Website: ulta-beauty
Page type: store-pickup
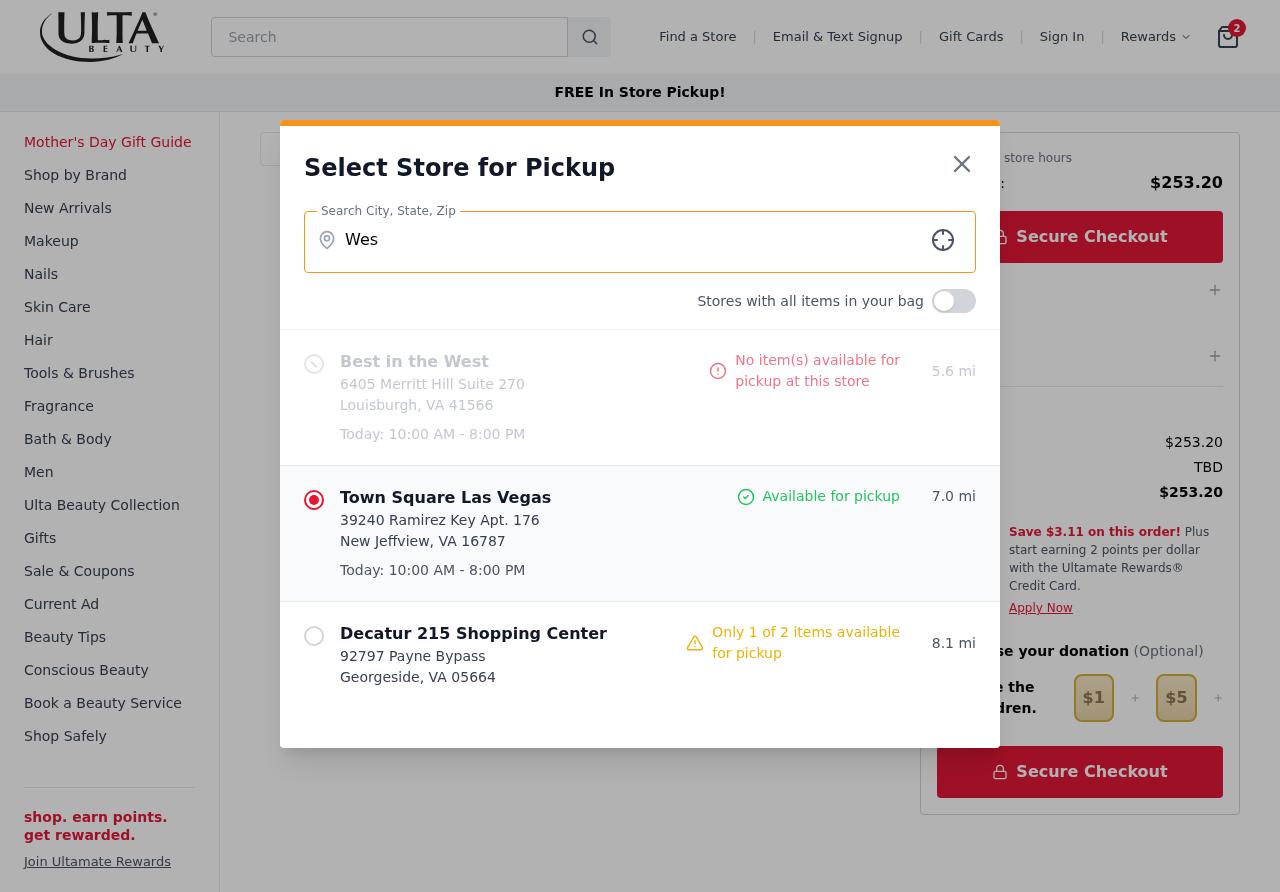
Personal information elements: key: PII_CITY
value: West Wendy
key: PII_LOCATION1_CITY_STATE_ZIP
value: Louisburgh, VA 41566
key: PII_LOCATION1_NAME
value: Best in the West
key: PII_LOCATION1_STREET
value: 6405 Merritt Hill Suite 270
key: PII_LOCATION2_CITY_STATE_ZIP
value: New Jeffview, VA 16787
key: PII_LOCATION2_NAME
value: Town Square Las Vegas
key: PII_LOCATION2_STREET
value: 39240 Ramirez Key Apt. 176
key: PII_LOCATION3_CITY_STATE_ZIP
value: Georgeside, VA 05664
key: PII_LOCATION3_NAME
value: Decatur 215 Shopping Center
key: PII_LOCATION3_STREET
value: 92797 Payne Bypass
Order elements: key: ORDER_NUM_ITEMS
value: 2
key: ORDER_TOTAL
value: $253.20
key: ORDER_SUBTOTAL
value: $253.20
Search elements: key: HEADER_SEARCH
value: Search
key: SEARCH_STORE_LOCATION
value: West Wendy